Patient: sex M, age 59
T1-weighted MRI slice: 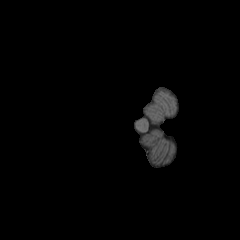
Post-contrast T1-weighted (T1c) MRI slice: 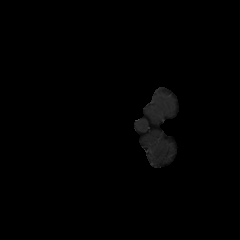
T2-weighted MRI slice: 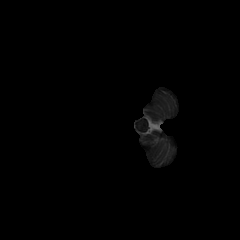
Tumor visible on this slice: no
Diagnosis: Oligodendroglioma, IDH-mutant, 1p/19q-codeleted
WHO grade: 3